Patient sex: M
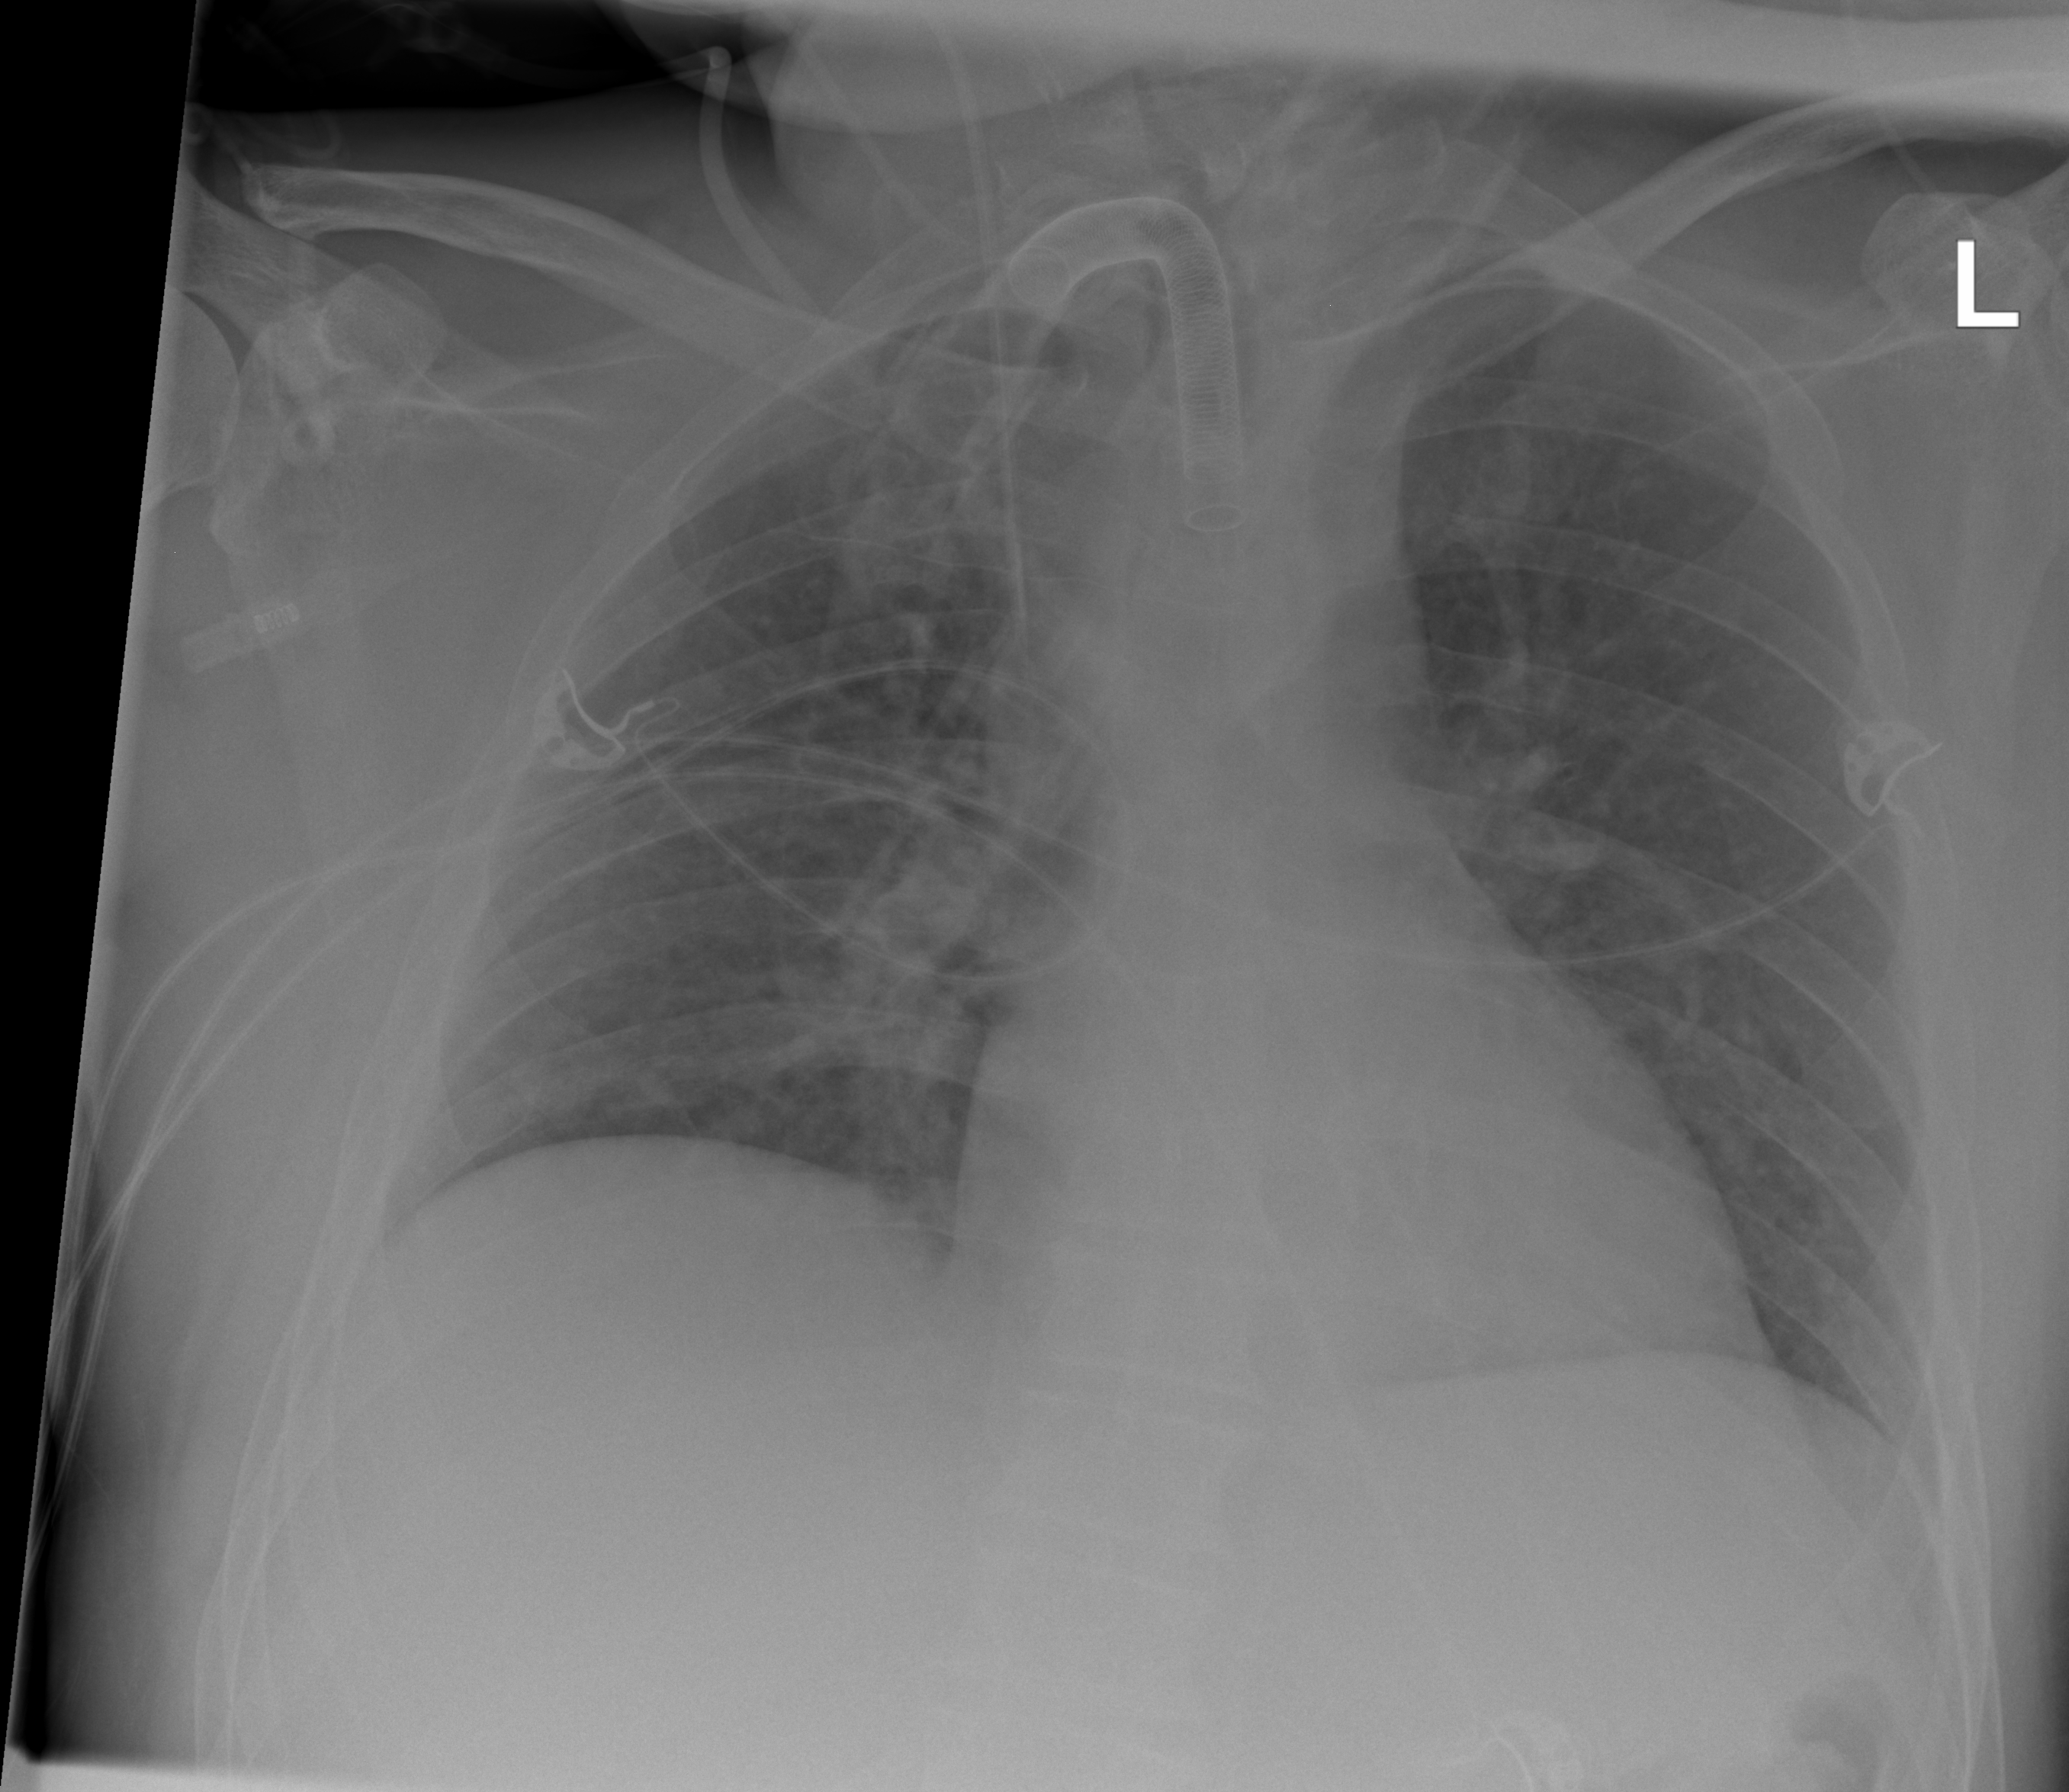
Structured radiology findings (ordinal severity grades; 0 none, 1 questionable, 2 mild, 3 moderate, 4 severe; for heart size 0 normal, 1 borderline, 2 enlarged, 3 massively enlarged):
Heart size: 0
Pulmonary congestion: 1
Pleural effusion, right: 0
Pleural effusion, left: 0
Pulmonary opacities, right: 0
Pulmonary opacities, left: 0
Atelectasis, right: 2
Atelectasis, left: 0